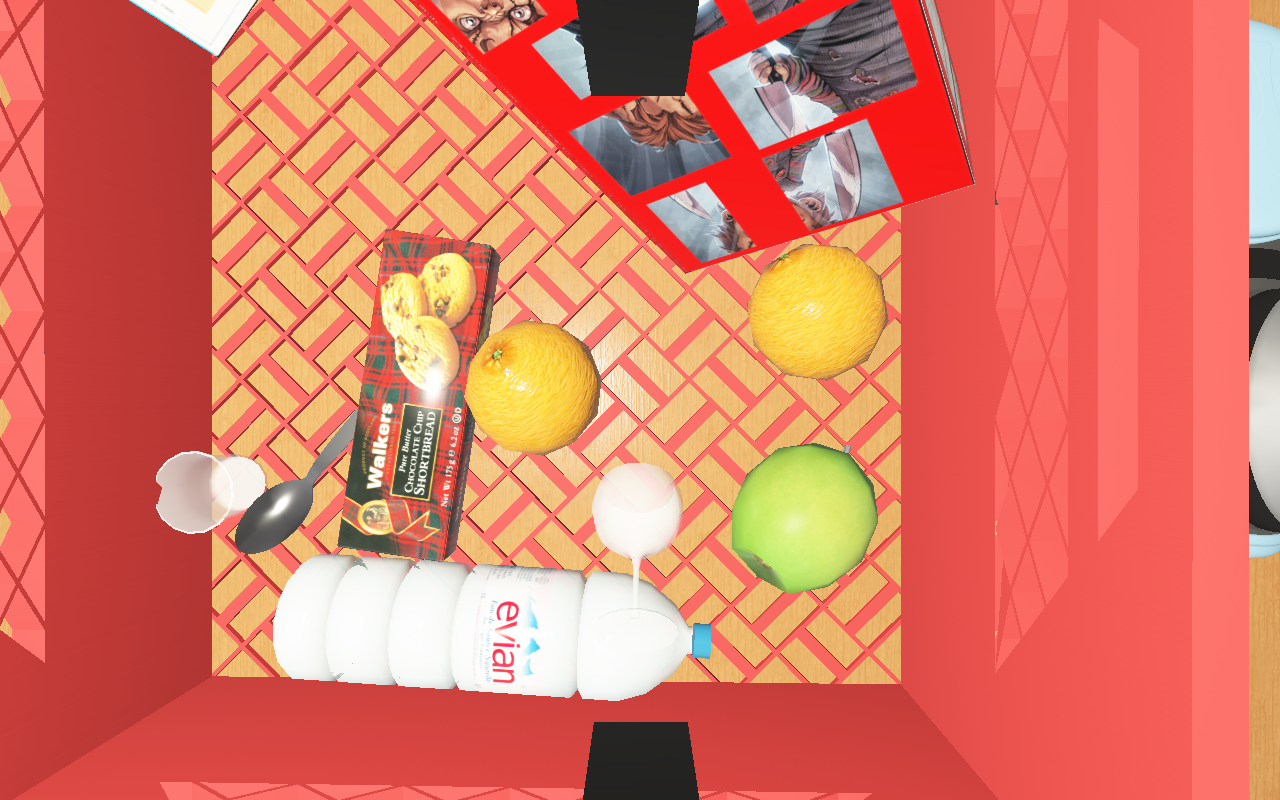
Objects in the scene:
carafe
water bottle
apple
apple
orange
orange
wineglass
honey jar
cereal box
cereal box